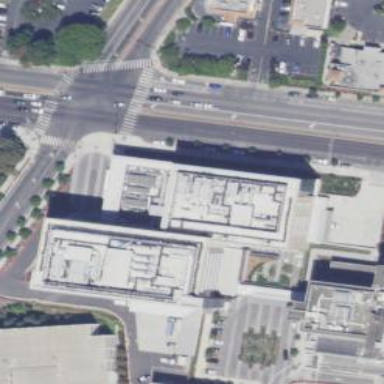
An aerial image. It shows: Healthcare facility identified as hospital.